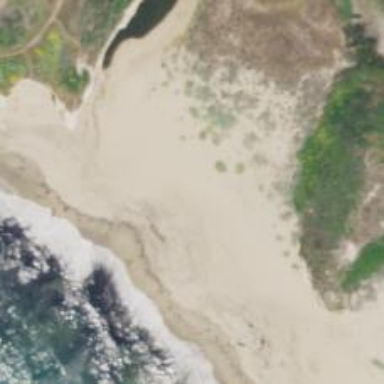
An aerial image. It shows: Beautiful beach with natural surroundings.